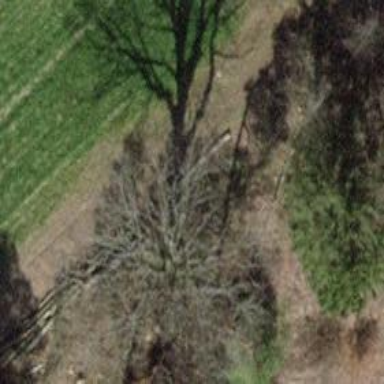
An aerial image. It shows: Brown bench in the vicinity.